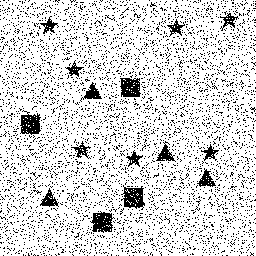
Squares: 4
Triangles: 4
Stars: 7
Total shapes: 15